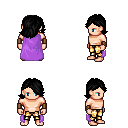
a pixel art fantasy rpg character, male body template, human, light skin, lavender cape, gold greaves, black swoop hairstyle, leather bracers, four views (front, back, left, right), 2x2 character sprite sheet, small pixel art, hard edges, no anti-aliasing